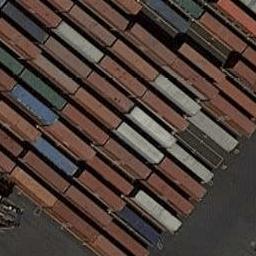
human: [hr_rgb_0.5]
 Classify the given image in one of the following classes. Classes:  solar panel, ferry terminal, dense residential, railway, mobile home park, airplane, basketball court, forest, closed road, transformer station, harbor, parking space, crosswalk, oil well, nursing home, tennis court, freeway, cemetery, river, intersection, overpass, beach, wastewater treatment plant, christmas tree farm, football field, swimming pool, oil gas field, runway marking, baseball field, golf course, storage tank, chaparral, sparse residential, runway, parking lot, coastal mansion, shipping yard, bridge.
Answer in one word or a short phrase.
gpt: shipping yard